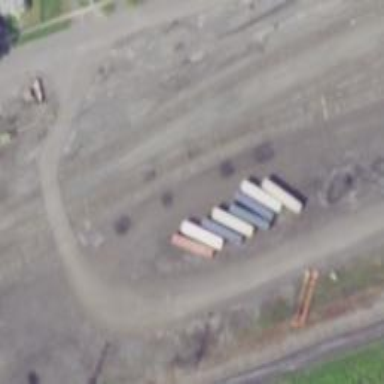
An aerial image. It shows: Railway yard used for servicing trains.